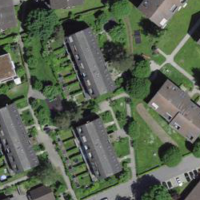
EUNIS habitat code: 54
Species observed at this site:
Trifolium pratense
Cardamine pratensis
Veronica montana